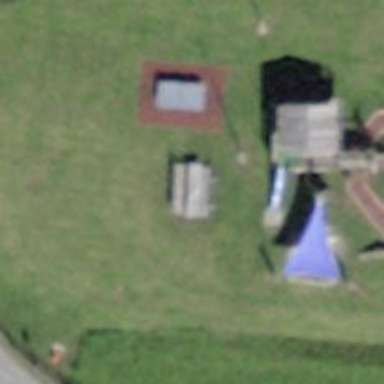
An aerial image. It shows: Picnic table located in leisure land area.